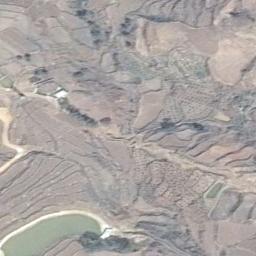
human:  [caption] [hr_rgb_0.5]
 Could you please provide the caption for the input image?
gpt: There is a path between the terraces leading to a building .

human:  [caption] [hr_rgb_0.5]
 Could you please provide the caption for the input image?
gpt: A large area of ​​brown and green mixed terraces with a turquoise lake by the terraces .

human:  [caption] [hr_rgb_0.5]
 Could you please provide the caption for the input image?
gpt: There are many plants on the terrace .

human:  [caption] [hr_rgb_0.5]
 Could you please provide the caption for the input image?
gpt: The bare and green terrace is next to some trees .

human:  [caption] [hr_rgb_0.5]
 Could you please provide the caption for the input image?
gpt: There are many brown terraces beside a lake .